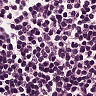
Metastatic tissue present: no